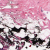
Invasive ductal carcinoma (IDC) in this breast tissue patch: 0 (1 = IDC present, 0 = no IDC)